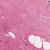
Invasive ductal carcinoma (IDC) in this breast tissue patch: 0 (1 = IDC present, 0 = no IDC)